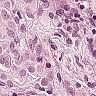
Metastatic tissue present: yes